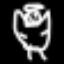
Label: angel